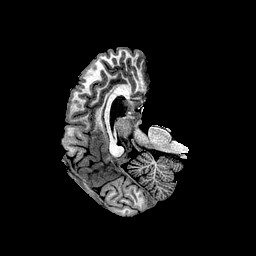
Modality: T1w
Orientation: axial
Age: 22
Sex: female
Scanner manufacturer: ge
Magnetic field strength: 3 T
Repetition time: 7.66 s
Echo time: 0.003476 s